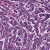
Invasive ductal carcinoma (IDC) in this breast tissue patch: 1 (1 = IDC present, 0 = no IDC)